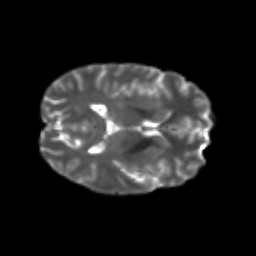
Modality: T2w
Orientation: axial
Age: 25
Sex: male
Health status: healthy
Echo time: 0.074 s